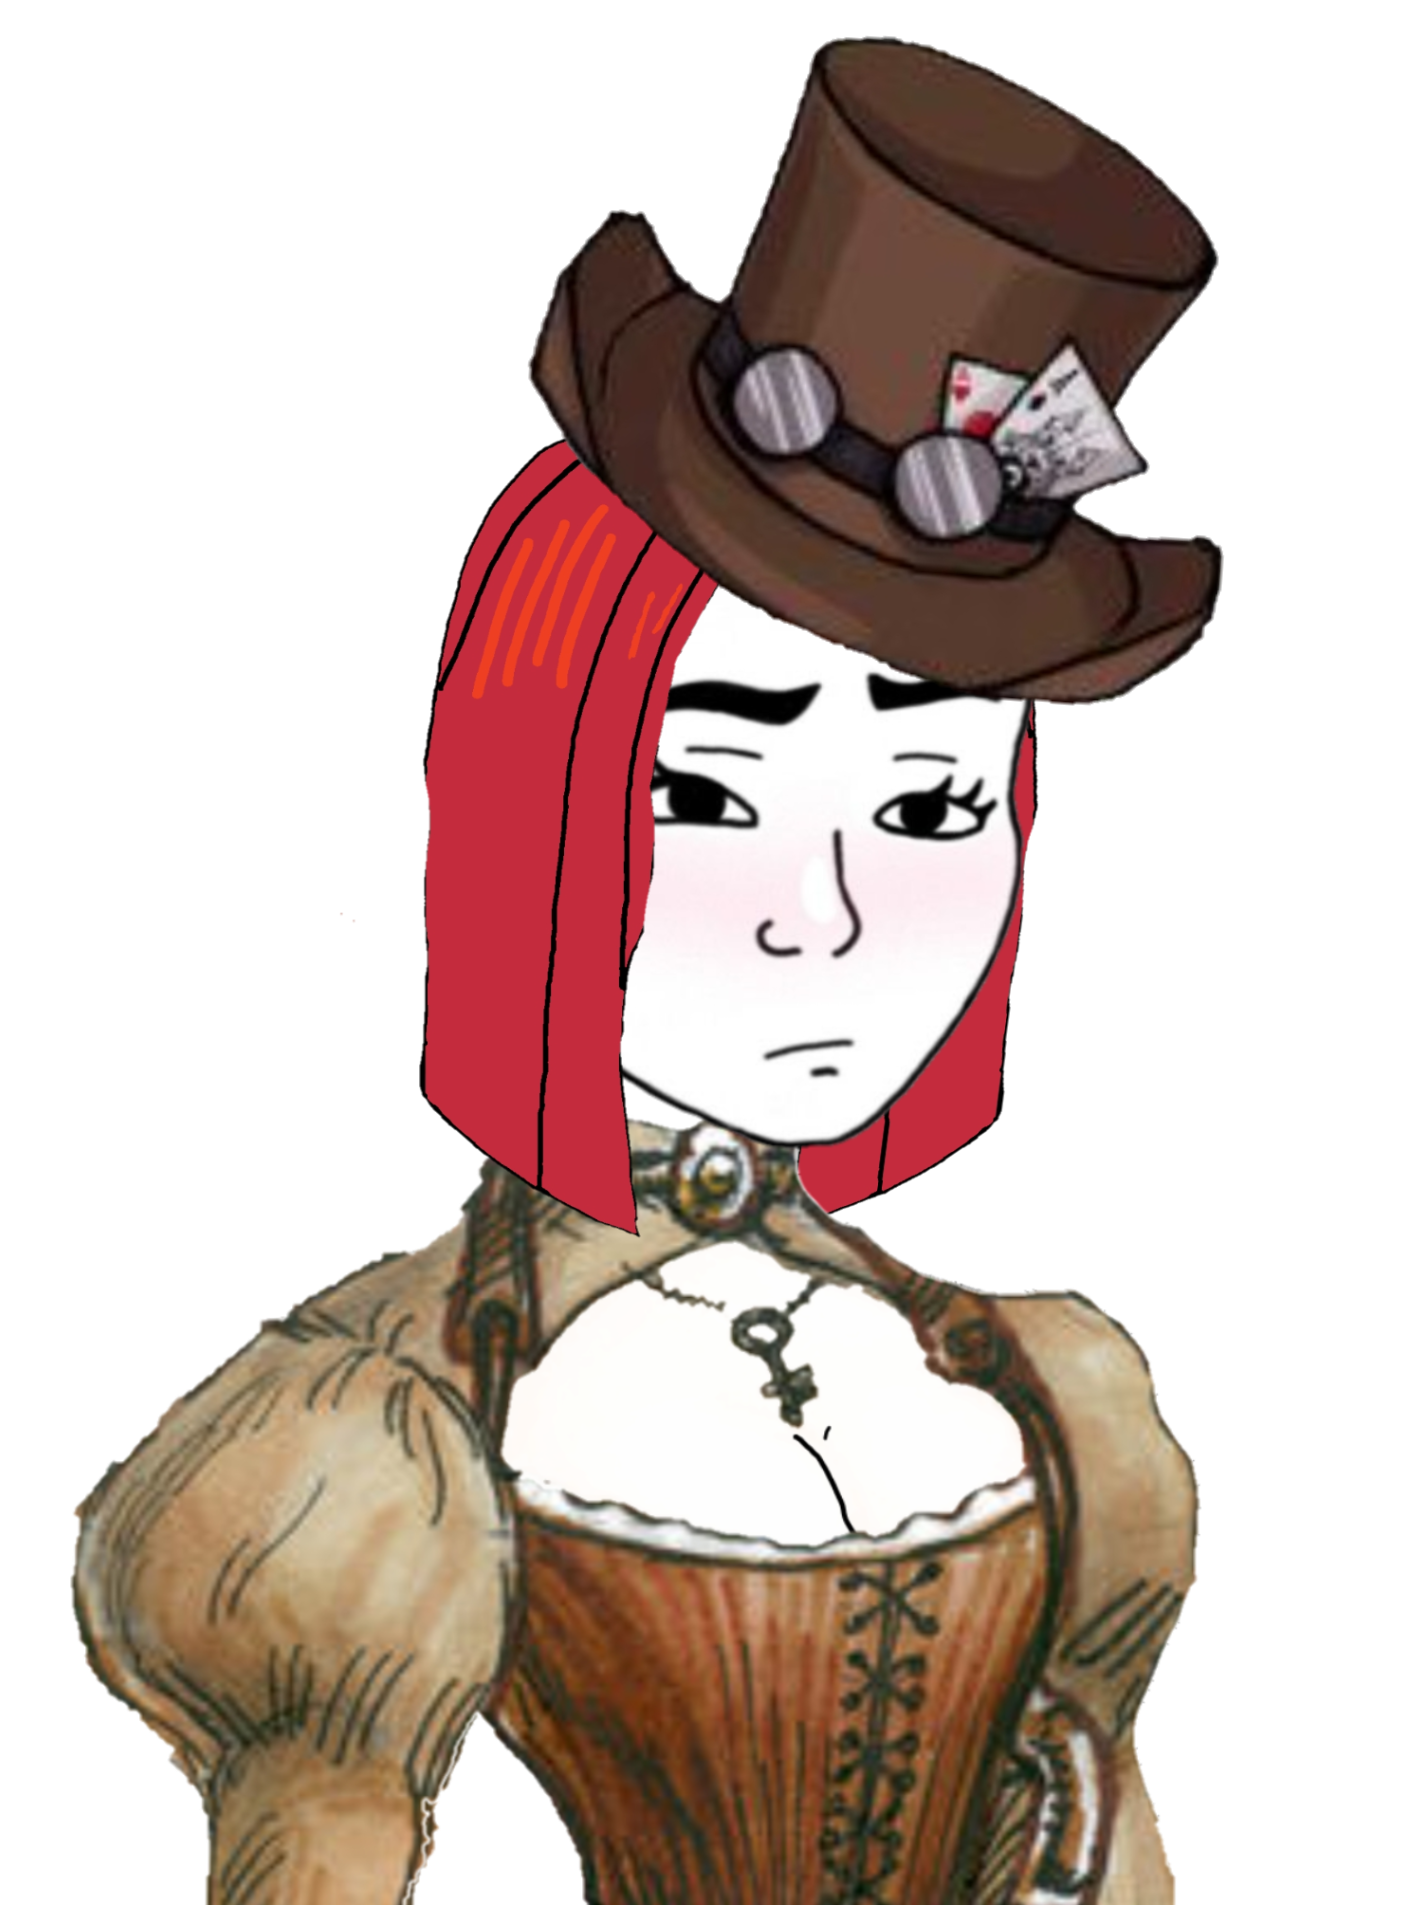
Label: 5_Doomer_Girl